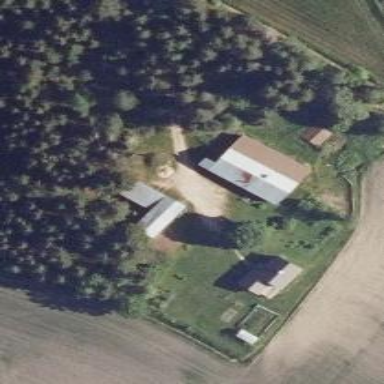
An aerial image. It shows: Farm.